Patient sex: M
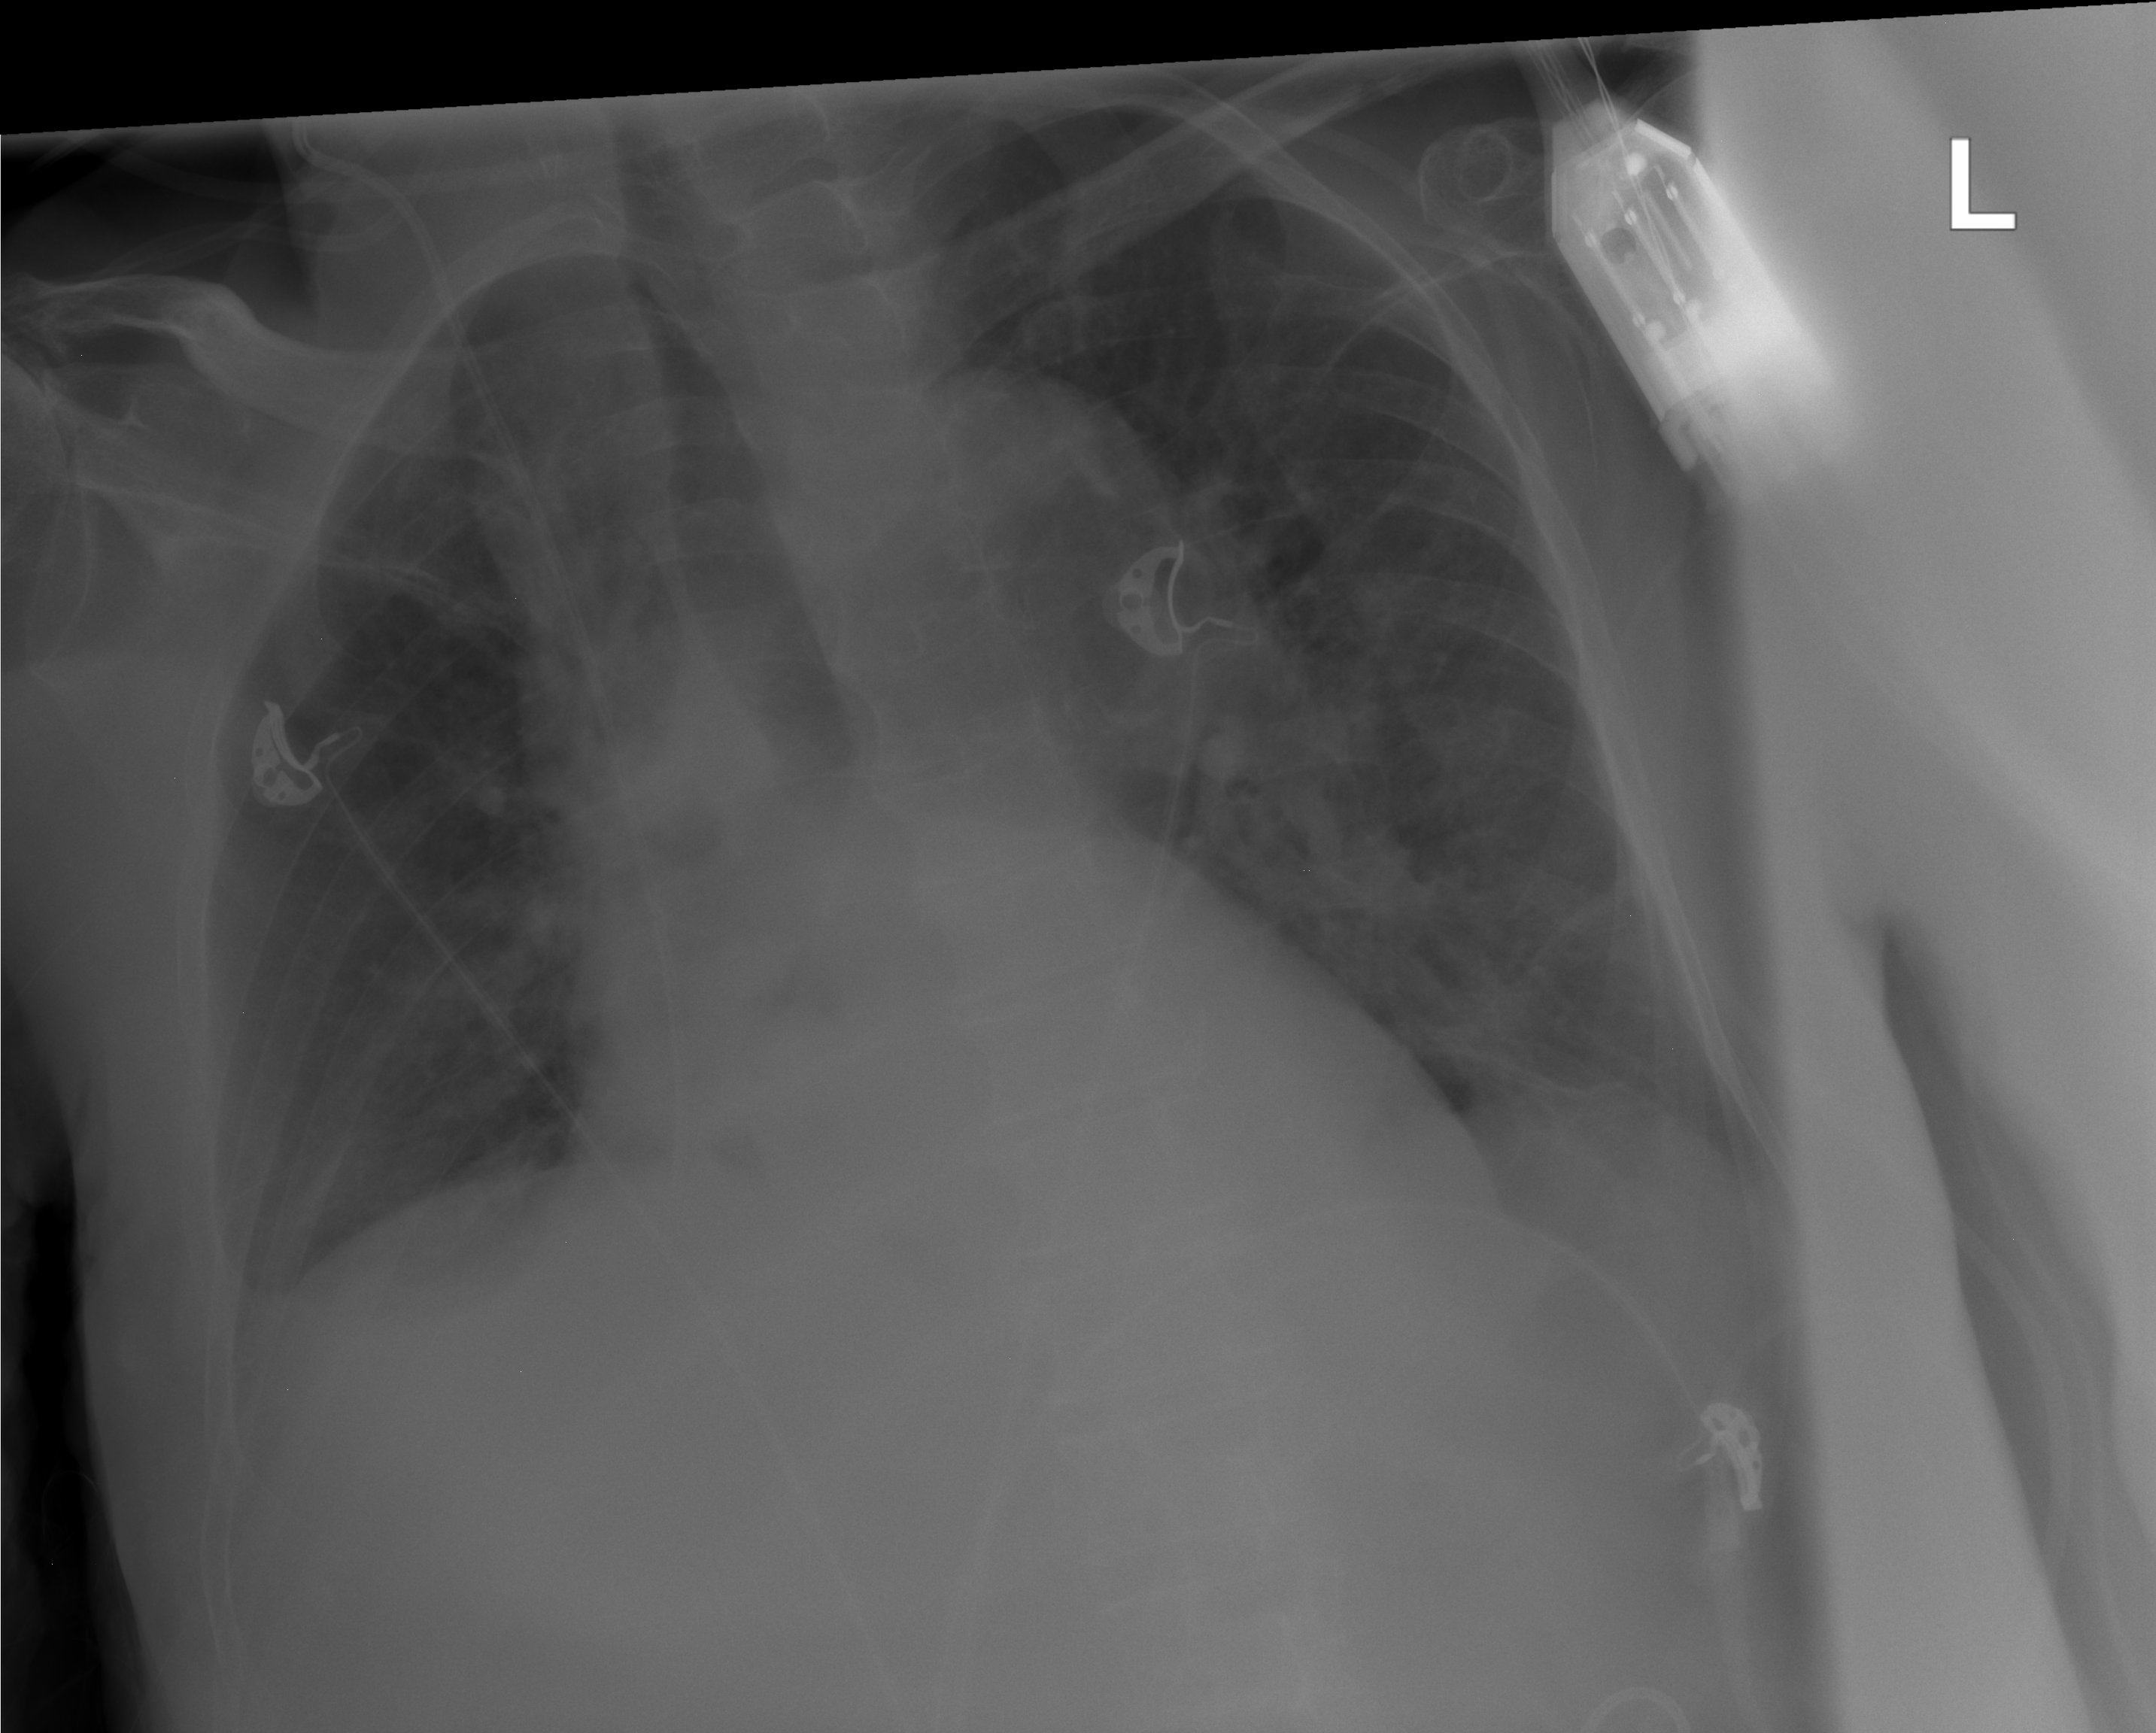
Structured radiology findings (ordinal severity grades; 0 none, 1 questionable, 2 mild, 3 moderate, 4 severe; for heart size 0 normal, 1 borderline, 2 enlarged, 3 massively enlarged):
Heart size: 1
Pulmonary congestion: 2
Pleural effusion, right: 2
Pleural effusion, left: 0
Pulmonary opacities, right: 0
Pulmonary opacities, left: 0
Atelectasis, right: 0
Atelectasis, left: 0